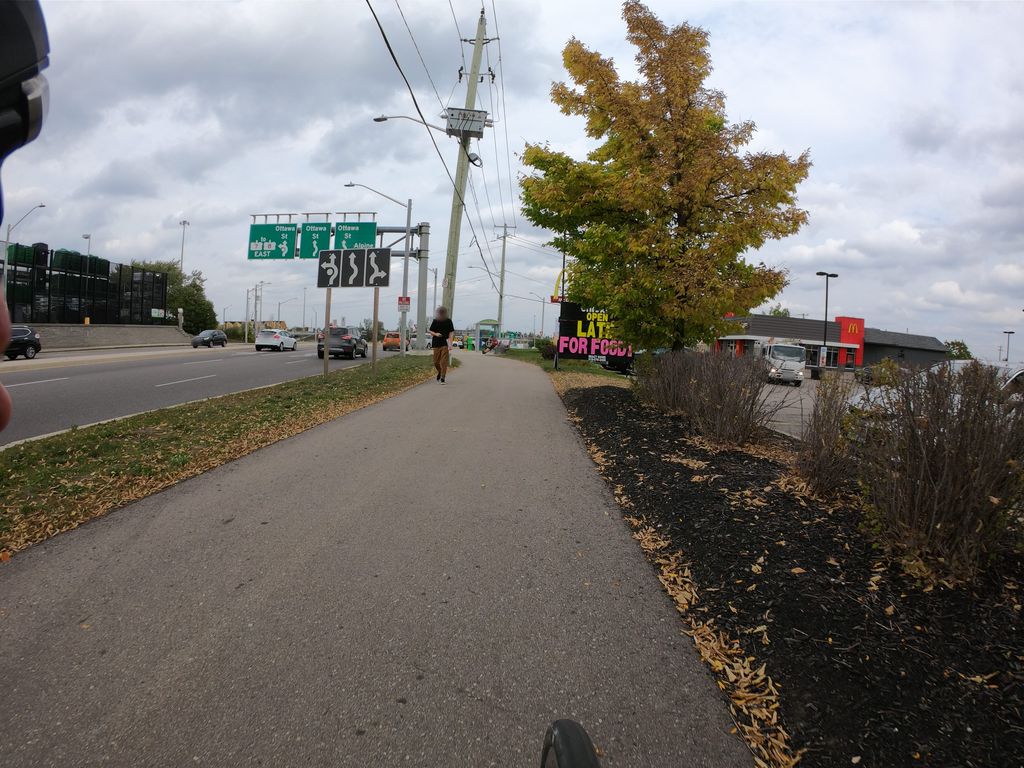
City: kitchener-waterloo